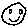
Label: smiley face